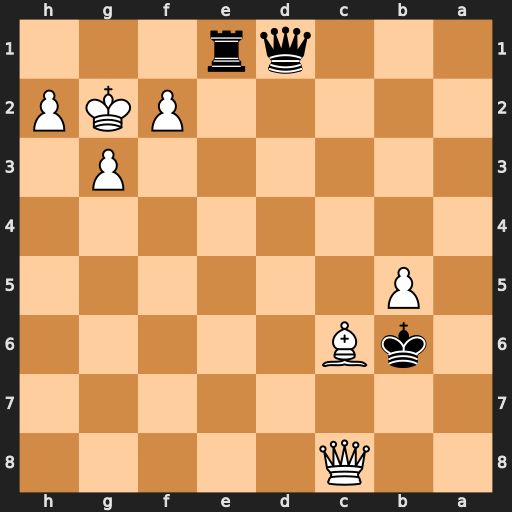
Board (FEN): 2Q5/8/1kB5/1P6/8/6P1/5PKP/3qr3
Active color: b
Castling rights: -
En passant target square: -
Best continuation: Rg1+ Kh3 Qh5#